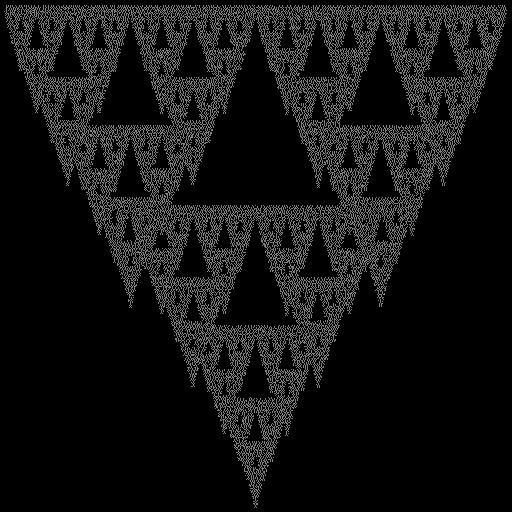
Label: sierpinski_gasket